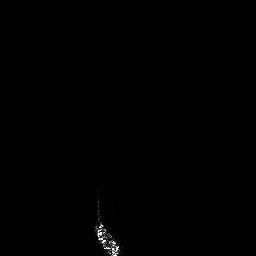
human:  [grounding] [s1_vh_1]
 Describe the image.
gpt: In the satellite image, there is  <ref>1 large ship </ref> <box>[[35, 74, 46, 99, 0]]</box> located at bottom.